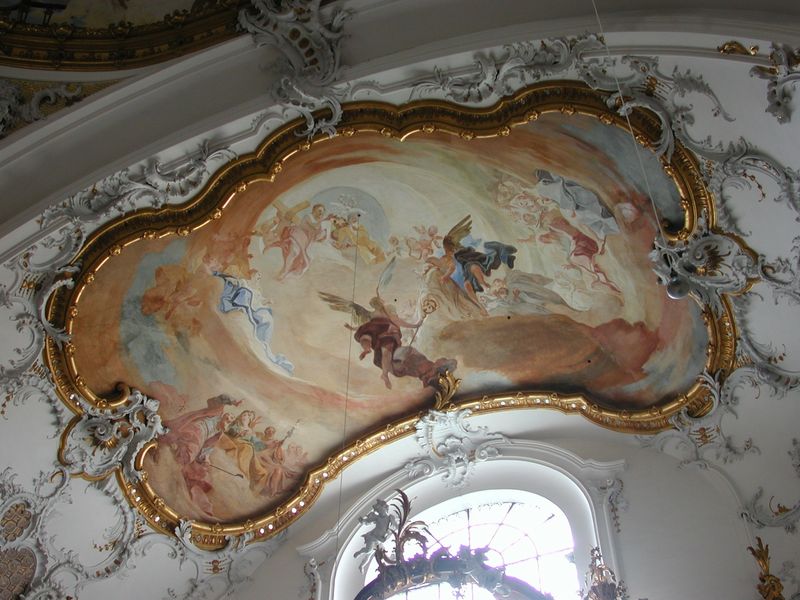
Titel: Deckenfresken der Klosterkiche Zwiefalten
Künstler: Franz Joseph Spiegler
Standort: Reutlingen, Kloster Zwiefalten (EU - D - BW)
Schlagwörter: blau, flügel, gemälde, himmel, weiß, fenster, licht, barock, kirche, gold, engel, beine, kartusche, stuck, kabel, schloß, deckengemälde, fresko, putten, bogenfenster, freske